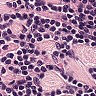
Metastatic tissue present: no